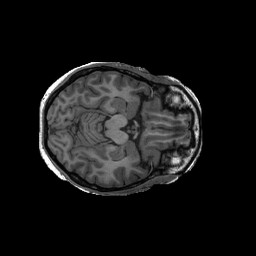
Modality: T1w
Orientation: axial
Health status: ill
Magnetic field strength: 3 T